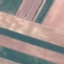
Land use / land cover class: AnnualCrop